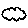
Label: cloud